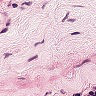
Metastatic tissue present: no